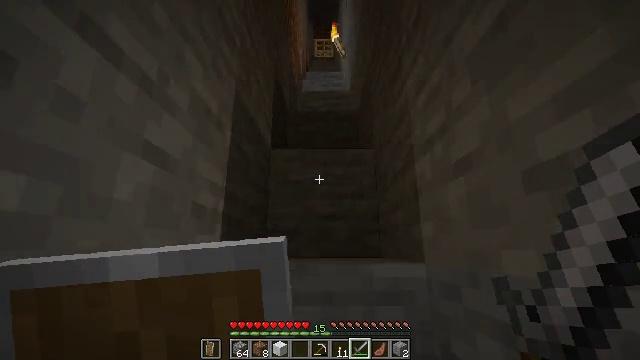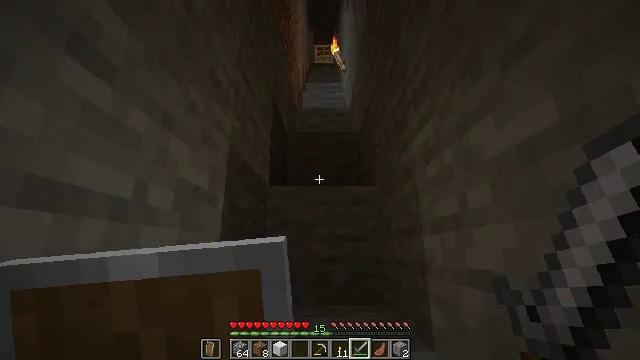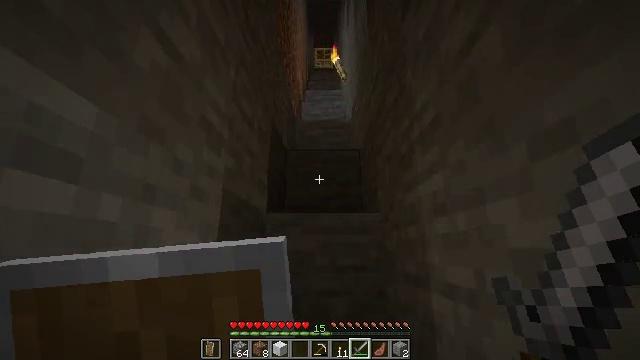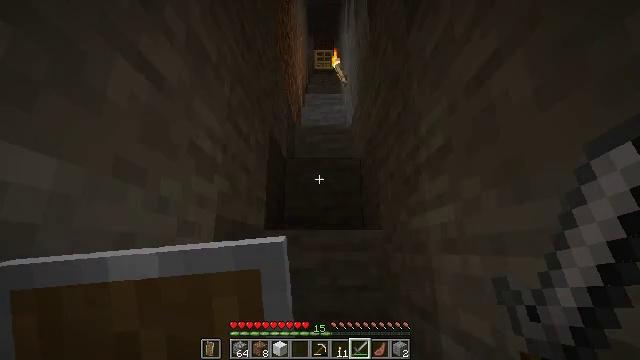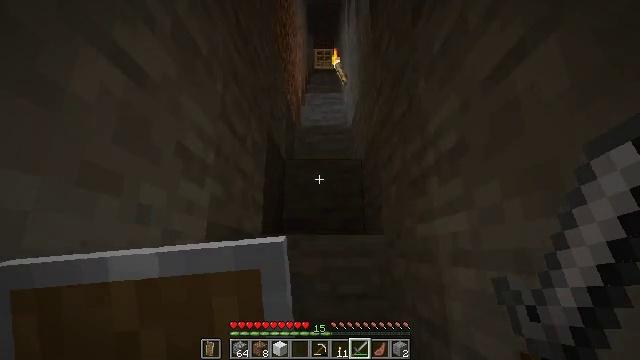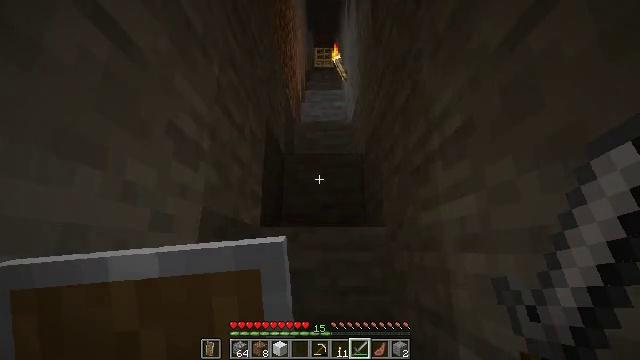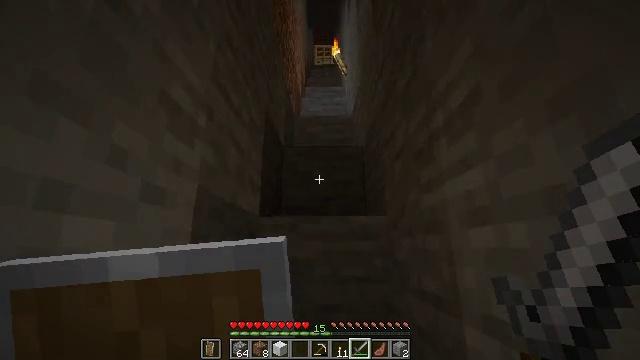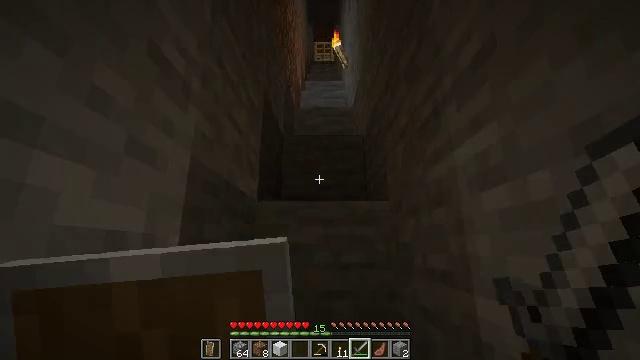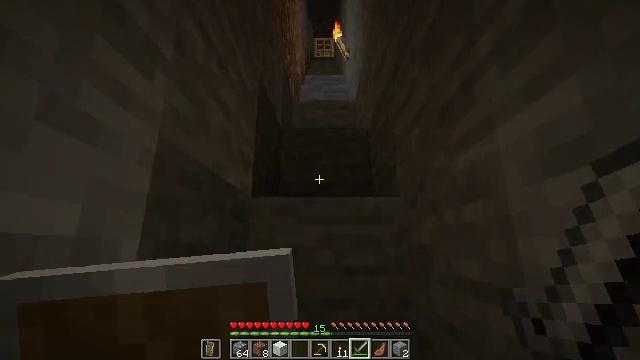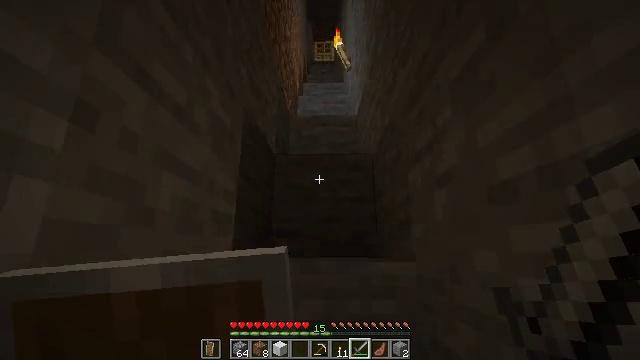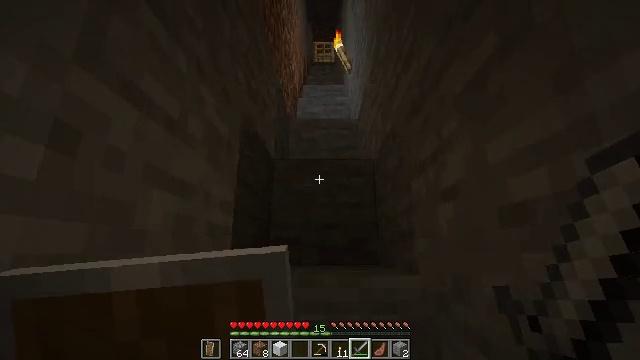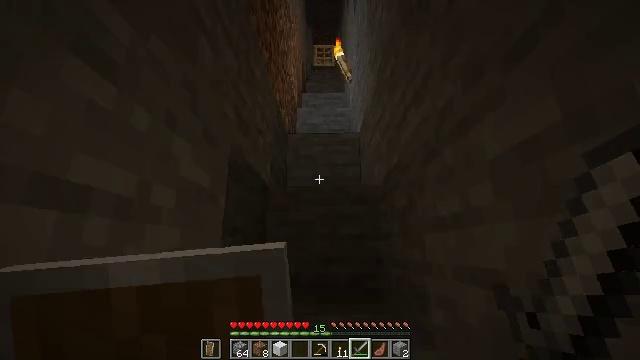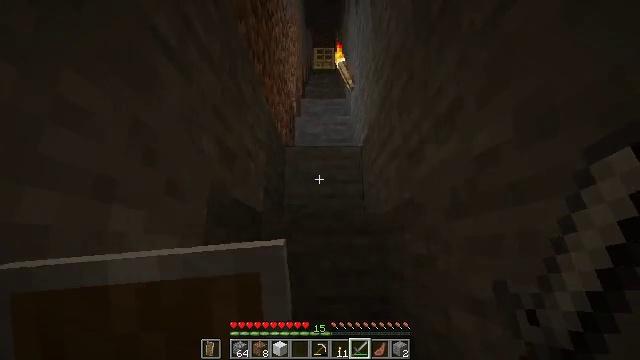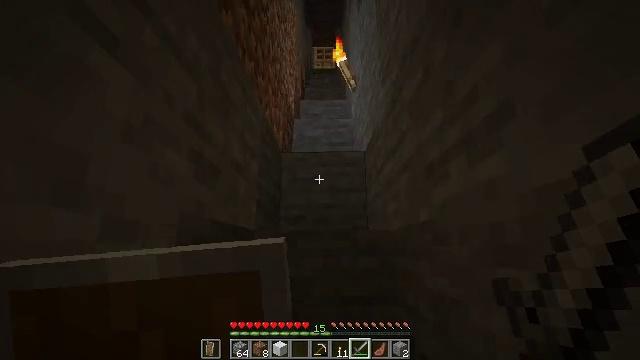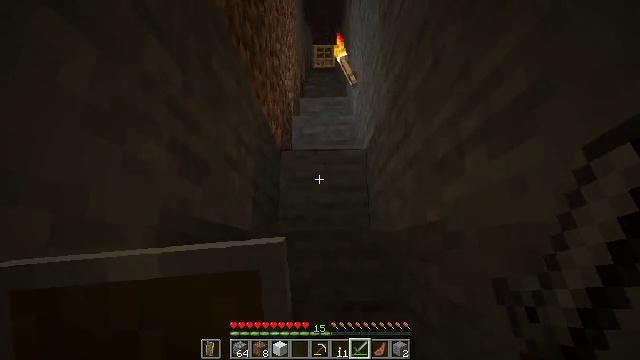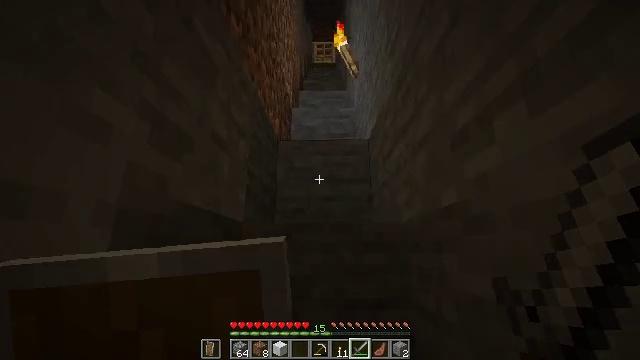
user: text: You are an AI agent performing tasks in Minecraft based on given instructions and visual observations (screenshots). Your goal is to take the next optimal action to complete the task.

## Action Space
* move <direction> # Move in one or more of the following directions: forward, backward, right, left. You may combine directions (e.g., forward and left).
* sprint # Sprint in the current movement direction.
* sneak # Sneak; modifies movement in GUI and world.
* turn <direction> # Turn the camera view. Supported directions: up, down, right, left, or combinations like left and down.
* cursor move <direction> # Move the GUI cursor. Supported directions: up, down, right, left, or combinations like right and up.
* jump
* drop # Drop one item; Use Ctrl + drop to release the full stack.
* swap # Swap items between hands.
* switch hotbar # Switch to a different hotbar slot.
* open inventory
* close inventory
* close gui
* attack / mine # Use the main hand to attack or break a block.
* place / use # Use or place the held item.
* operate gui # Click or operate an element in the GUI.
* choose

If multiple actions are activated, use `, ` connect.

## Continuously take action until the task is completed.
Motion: motion action
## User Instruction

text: Catch and kill the tropical fish.
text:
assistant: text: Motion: move forward, jump
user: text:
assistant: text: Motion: move forward, jump
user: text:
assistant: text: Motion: move forward, jump
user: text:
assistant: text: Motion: move forward, jump
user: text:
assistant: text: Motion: move forward, jump
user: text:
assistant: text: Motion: move forward, jump
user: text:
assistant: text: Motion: move forward, jump
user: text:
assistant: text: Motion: move forward, jump
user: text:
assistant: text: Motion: move forward, jump
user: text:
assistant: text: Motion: move forward, jump
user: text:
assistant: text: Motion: move forward, jump
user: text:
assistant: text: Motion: move forward, jump
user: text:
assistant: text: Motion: move forward, jump
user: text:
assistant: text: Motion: move forward, jump
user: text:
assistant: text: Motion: move forward, jump
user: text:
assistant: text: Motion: move forward, jump
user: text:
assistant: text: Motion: move forward, jump
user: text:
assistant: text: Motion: move forward, jump
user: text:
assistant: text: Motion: move forward, jump
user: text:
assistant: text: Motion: move forward, jump
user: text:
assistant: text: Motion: move forward, jump
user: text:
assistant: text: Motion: move forward, jump
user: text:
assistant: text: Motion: move forward, jump
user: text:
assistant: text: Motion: move forward, jump
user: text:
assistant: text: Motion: move forward, jump
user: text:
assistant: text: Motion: move forward, jump
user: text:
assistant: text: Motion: move forward, jump
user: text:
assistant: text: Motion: move forward, jump
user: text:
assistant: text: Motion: move forward, jump
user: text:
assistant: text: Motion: move forward, jump